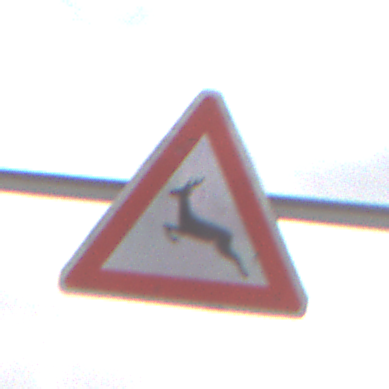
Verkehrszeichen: WildwechselRechts
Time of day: MorningAfternoon
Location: Outdoor (Nature)
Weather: PartlyCloudy
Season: Winter
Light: Natural